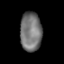
Tissue: lung
Cell type: Myeloid cells
Senescence score: 0.2318
Nuclear area (px): 822
Mean DAPI intensity: 115.442